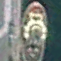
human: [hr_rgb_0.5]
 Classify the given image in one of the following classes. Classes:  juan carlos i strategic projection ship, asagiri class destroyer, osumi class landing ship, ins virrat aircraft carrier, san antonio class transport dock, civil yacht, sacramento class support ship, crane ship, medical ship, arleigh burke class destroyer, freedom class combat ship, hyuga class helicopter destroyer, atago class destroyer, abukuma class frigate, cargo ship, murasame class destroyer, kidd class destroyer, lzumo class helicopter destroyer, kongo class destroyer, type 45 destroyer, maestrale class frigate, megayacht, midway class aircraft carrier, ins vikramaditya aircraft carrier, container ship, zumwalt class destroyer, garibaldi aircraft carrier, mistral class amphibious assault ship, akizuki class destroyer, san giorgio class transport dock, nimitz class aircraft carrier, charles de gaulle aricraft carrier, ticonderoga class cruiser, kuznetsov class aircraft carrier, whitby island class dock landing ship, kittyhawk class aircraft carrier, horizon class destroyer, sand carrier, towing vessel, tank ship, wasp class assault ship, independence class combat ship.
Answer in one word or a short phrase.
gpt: Towing vessel